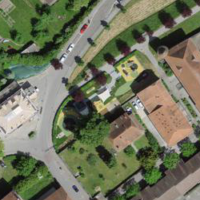
EUNIS habitat code: 54
Species observed at this site:
Urtica dioica